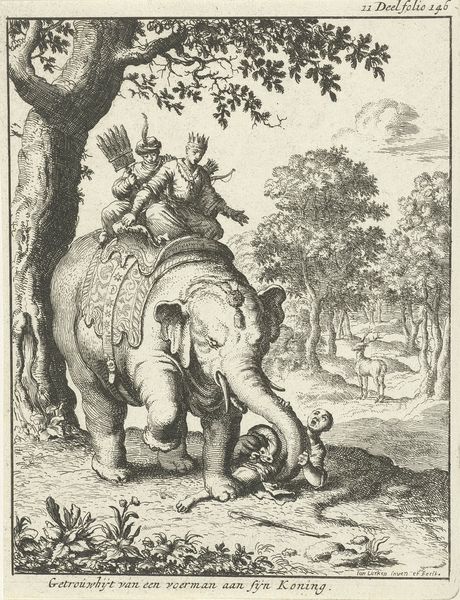
Titel: Olifant vertrapt zijn oppasser
Künstler: Jan Luyken
Standort: Amsterdam
Institution: Rijksmuseum
Schlagwörter: baum, himmel, laub, mann, weiß, wolken, bäume, landschaft, menschen, äste, blumen, grau, männer, schwarz, tier, tiere, wolke, fächer, diener, rahmen, baumstamm, natur, boden, blatt, pflanzen, krone, reiter, reiten, sattel, schrift, bogen, grafik, graphik, rand, gewalt, könig, druck, radierung, stich, gefahr, waffen, jagd, staunen, bedrohung, hirsch, hirsche, jäger, hilfe, unfall, schmerzen, indien, zorn, pfeil, pfeile, hilflos, elefant, rüssel, pfalnzen, türke, zertreten, tuere, feind, satte, schock, verwundert, zertrampeln, della bella, grf, mahraradscha, blattz, niederlänidisch, bäume stich